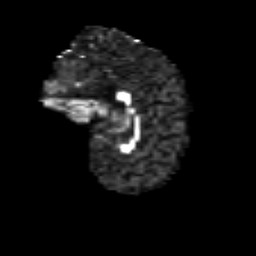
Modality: FA
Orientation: sagittal
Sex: male
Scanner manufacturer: siemens
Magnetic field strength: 3 T
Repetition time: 5 s
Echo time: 0.071 s